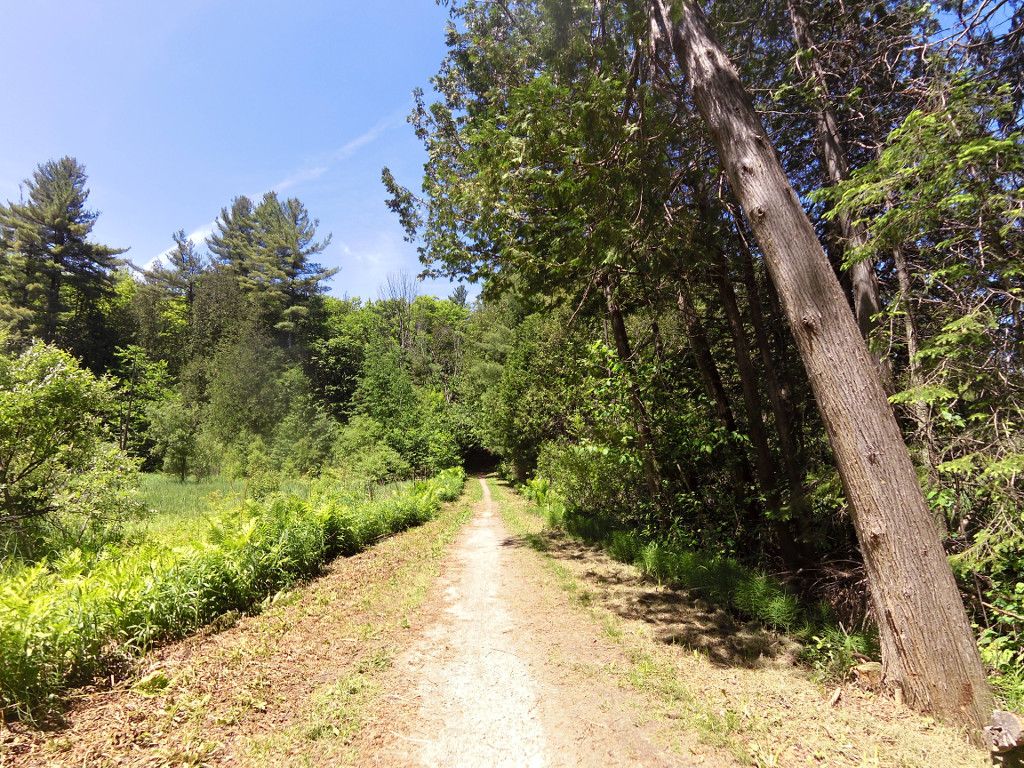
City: ottawa-gatineau